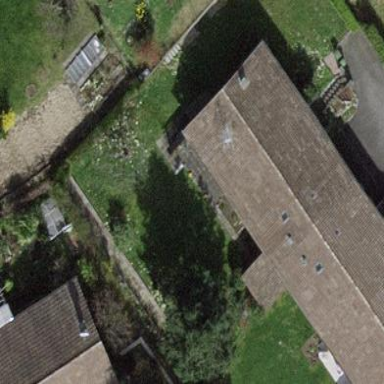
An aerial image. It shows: Garden enclosed by fence.